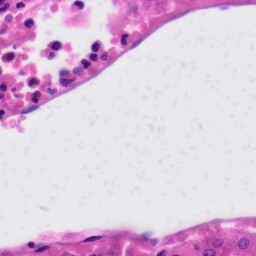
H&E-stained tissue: Liver